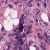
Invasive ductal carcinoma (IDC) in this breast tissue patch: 1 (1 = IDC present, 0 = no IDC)